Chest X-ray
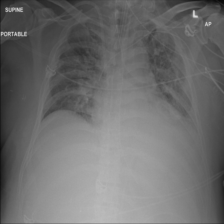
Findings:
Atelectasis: negative
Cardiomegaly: negative
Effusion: negative
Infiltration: negative
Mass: negative
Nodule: negative
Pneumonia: negative
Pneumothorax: negative
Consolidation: negative
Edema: negative
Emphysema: negative
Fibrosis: negative
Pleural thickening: negative
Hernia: negative